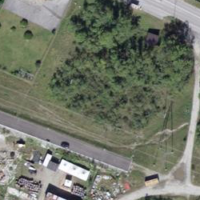
EUNIS habitat code: 32
Species observed at this site:
Colias croceus